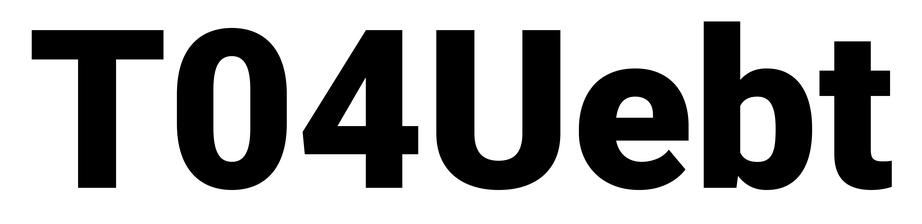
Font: Roboto_Black